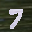
Label: 7